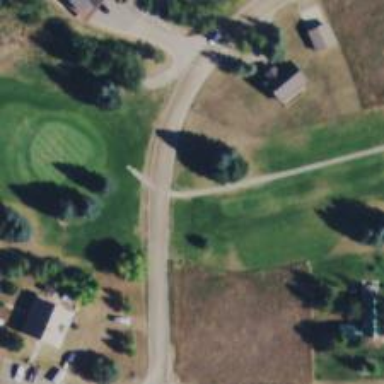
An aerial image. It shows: Path designated for golf carts.